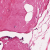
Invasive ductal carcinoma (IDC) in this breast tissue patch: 0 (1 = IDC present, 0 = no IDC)